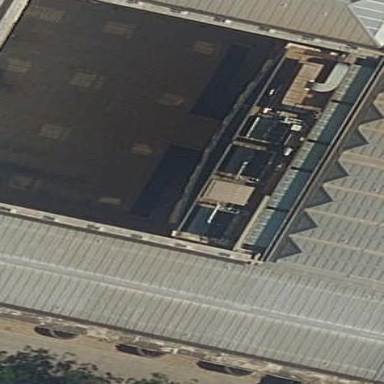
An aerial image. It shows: Part of building.